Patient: sex F, age 68
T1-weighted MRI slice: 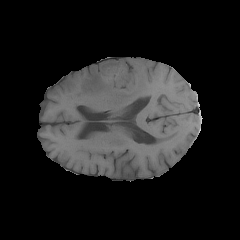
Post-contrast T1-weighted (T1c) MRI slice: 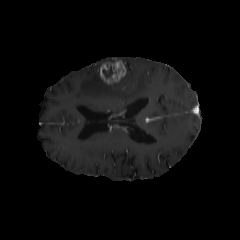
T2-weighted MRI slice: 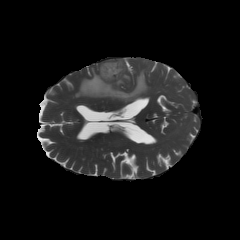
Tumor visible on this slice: yes
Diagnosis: Glioblastoma, IDH-wildtype
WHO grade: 4